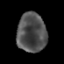
Tissue: prostate
Cell type: T cells
Senescence score: 0.2796
Nuclear area (px): 1126
Mean DAPI intensity: 80.133